Question: I have a simple combobox as follows :
'''
{
xtype: 'combobox',
id: 'prd-main-group',
fieldLabel: 'ANA MAL GRUBU',
inputWidth: 320,
labelWidth: 160,
labelAlign: 'right',
margin: '15 0 0 0',
fieldStyle: 'height: 26px; text-align: right; font-size: 12pt; color:#505050',
store: articleMain,
valueField: 'WHG',
displayField: 'WHG_BEZ',
queryMode: 'remote',
autoSelect: false,
selectOnFocus: true,
hideTrigger: true,
msgTarget: 'side',
triggerAction: 'all',
typeAhead: true,
minChars: 2,
listeners: {
select: function (combo, selection) {
articleBase.proxy.extraParams = {'maingroup': combo.getValue()};
Ext.getCmp('prd-base-group').setDisabled(false);
Ext.getCmp('prd-base-group').getStore().removeAll();
Ext.getCmp('prd-base-group').setValue(null);
Ext.getCmp('prd-sub-group').getStore().removeAll();
Ext.getCmp('prd-sub-group').setValue(null);
articleBase.load();
},
focus: function(combo) {
combo.setValue('');
}
}
},
'''
When I typed two or more characters, the combobox dropdown list appear and showing the values but no automatically position selected record from the dropdown list.
As you can see attached screen shot, the value completed but drop down list didn't focused selected record!

My question is, when we type a few chars, the dropdown list should automatically change based on the given chars.
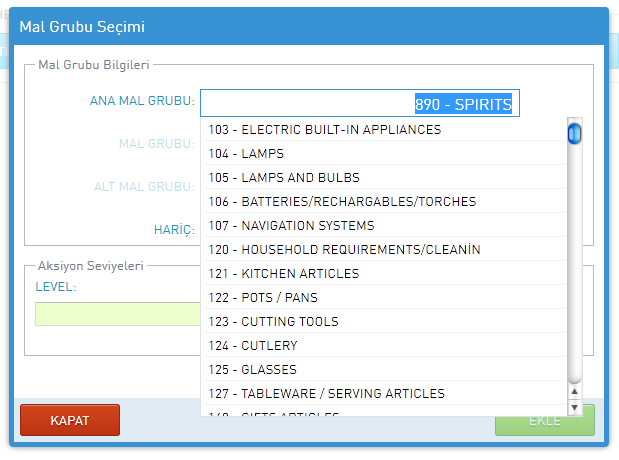
Answer: Without Skirtle's Den what will I do :)
We should set 'autoLoad: true' parameter in the 'store' definition. After that we also should set 'queryMode' to 'local'. I know it doesn't make sense but when we set 'autoLoad', data loaded as soon as store created!
'''
{
xtype: 'combobox',
id: 'prd-main-group',
fieldLabel: 'ANA MAL GRUBU',
inputWidth: 320,
labelWidth: 160,
labelAlign: 'right',
margin: '15 0 0 0',
fieldStyle: 'height: 26px; text-align: right; font-size: 12pt; color:#505050',
store: articleMain,
valueField: 'WHG',
displayField: 'WHG_BEZ',
queryMode: 'local',
autoSelect: true,
forceSelection: true,
msgTarget: 'side',
triggerAction: 'all',
listeners: {
select: function (combo, selection) {
articleBase.proxy.extraParams = {'maingroup': combo.getValue()};
Ext.getCmp('prd-base-group').setDisabled(false);
Ext.getCmp('prd-base-group').getStore().removeAll();
Ext.getCmp('prd-base-group').setValue(null);
Ext.getCmp('prd-sub-group').getStore().removeAll();
Ext.getCmp('prd-sub-group').setValue(null);
articleBase.load();
},
focus: function(combo) {
combo.setValue('');
}
}
}
'''
And here is the store definition :
'''
var articleMain = new Ext.data.JsonStore({
model: 'ArticleMainGroup',
autoLoad: true,
proxy: {
type: 'ajax',
url: '<?php echo base_url() ?>create/get_product_main_group',
reader: {
type: 'json',
root: 'articleMainGroup',
idProperty: 'ID'
}
}
});
'''